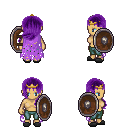
a pixel art fantasy rpg character, female body template, human, tanned skin, maroon tattered cape, teal pants, purple left-swept hairstyle, gold tiara, gray slippers, shield, four views (front, back, left, right), 2x2 character sprite sheet, small pixel art, hard edges, no anti-aliasing